Group 1:
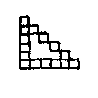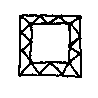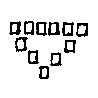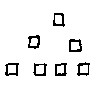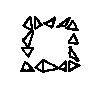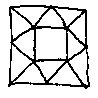
Group 2:
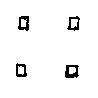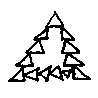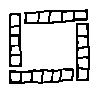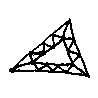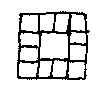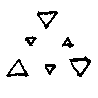
Rule separating the two groups: Shape of whole different from shape of parts vs. shape of whole same as shape of parts.
Concepts: nesting, recursion, self-reference, similar, similar_shape
Author: Harry E. Foundalis